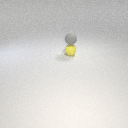
small gray rubber sphere above small yellow rubber sphere